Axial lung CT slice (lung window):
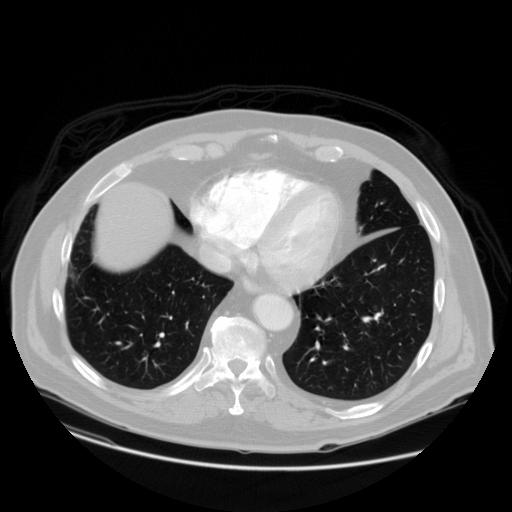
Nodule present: no